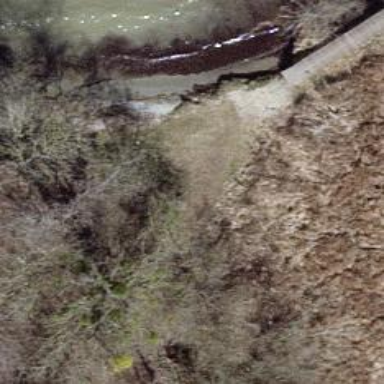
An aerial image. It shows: Brown bench in the vicinity.